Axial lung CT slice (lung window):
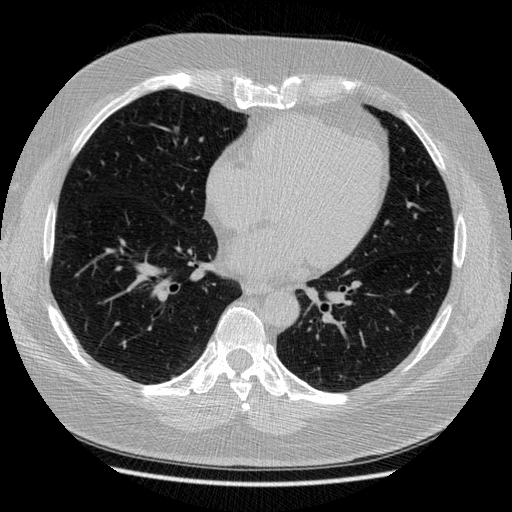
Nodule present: no